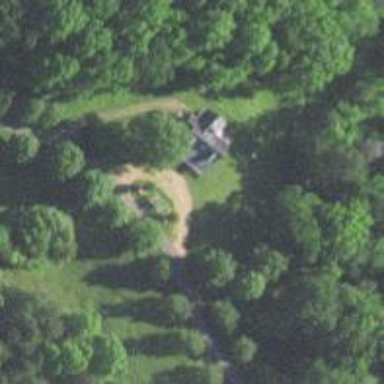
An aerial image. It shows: Driveway.